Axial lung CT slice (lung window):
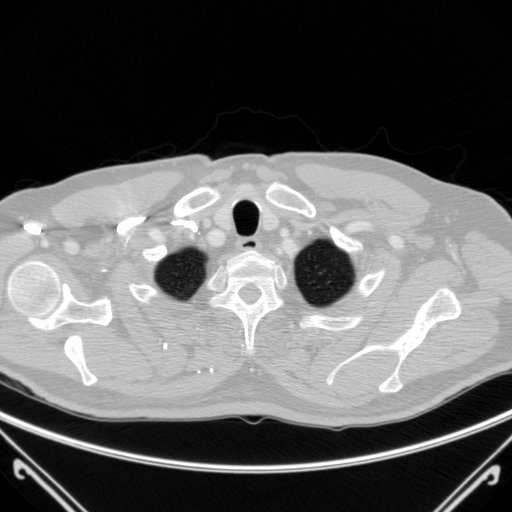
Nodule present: no